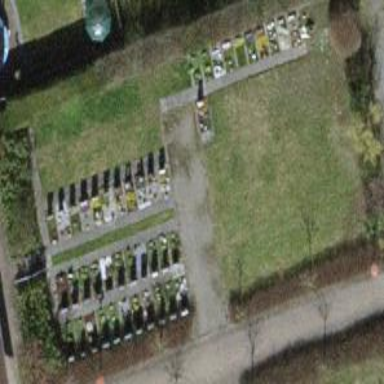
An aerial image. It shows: Cemetery.